Interaction volume radius: 5 \u00c5
Interaction volume height: 35 \u00c5
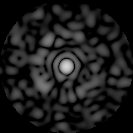
Disorder parameter: 0.8031